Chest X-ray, AP view. Patient: 65 years old, sex M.
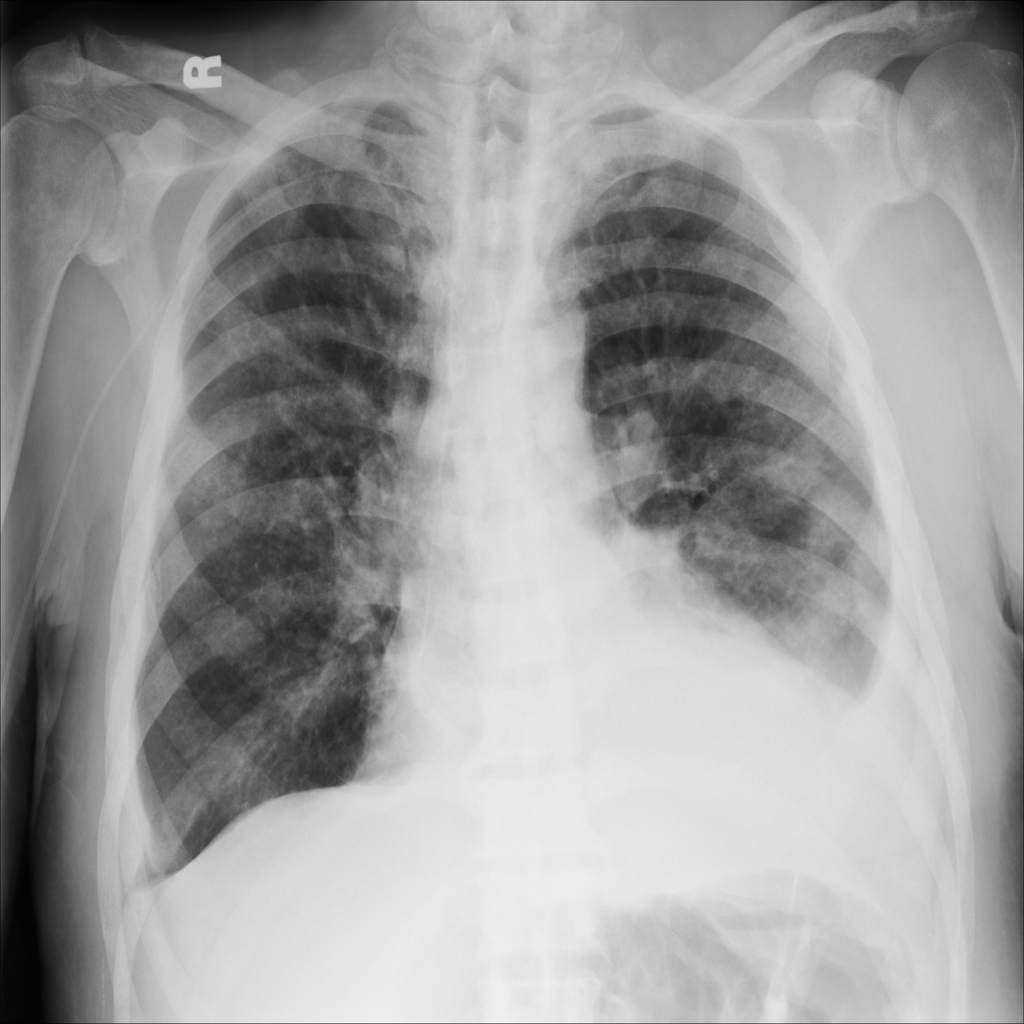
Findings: No Finding